Question: I have a kernel that is performing poorly on CC 3.0 (Kepler) as opposed to CC 2.0 (Fermi). In the Nsight profiler, the 'Warp Issue Efficiency' chart is showing that 60% of the time, there were no eligible warps and the 'Issue Stall Reasons' chart is showing that 60% of these are due to "Other".
I'm wondering what the Other issue stall reasons are and what I might do to reduce them.
CUDA 5.0. / Nsight 3.0. RC / CC 3.0.

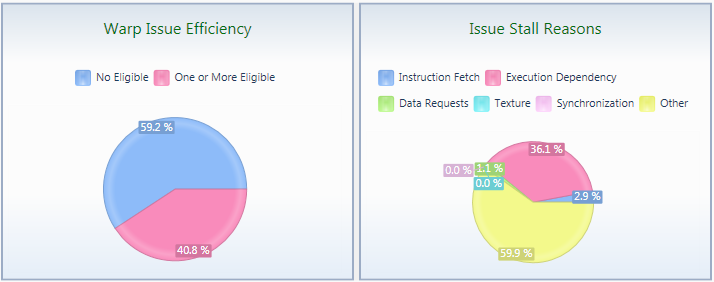
Answer: In Nsight Visual Studio Edition 3.0 CUDA Profiler the Issue Efficiency displays a pie chart of the warp stall reasons. The stall reasons are Instruction Fetch, Execution Dependency, Data Requests, Texture, Synchronization, and Other.
For Compute Capability 3.* devices the Other category is the percentage of time that active warps are stalled due to the following reasons:
- - -
For Compute Capability 5.* and 6.* devices the Other category is the percentage of time that active warps are stalled due to the following reasons:
- - -
For 5.* and 6.*, especially gp100, the last reason can be very high (~75%) if the kernel reaches 32 warps per warp scheduler.
These stalls reasons are grouped into the other category as it is hard to identify actions that a developer can taken to resolve these issues.